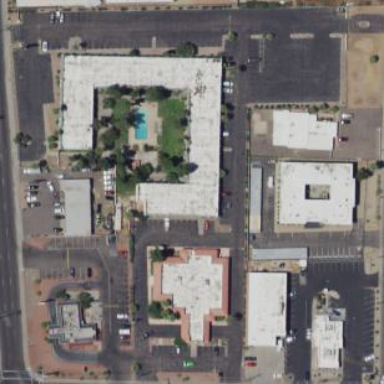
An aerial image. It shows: Hotel.